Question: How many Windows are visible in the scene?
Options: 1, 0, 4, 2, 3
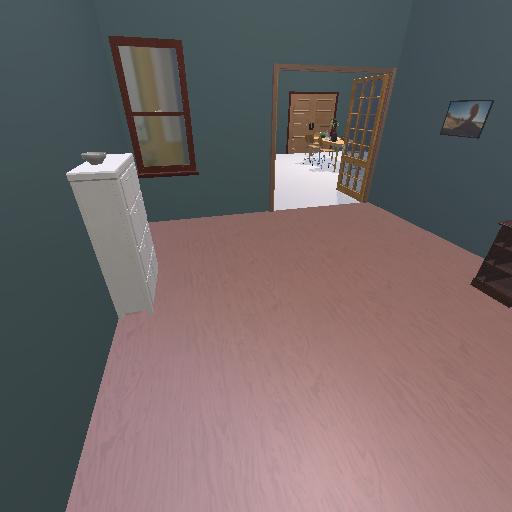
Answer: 1